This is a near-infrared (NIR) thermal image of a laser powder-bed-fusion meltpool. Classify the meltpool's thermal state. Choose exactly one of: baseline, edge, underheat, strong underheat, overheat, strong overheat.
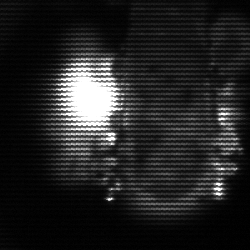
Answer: strong underheat